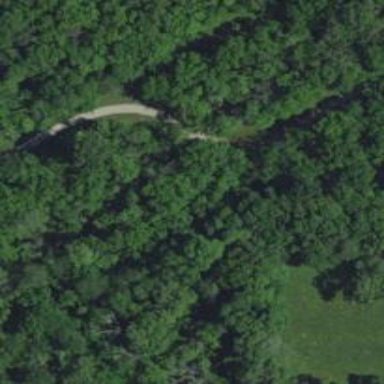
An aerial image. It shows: Service road on bridge.